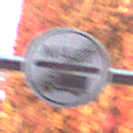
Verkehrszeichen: EndeMautpflicht
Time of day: MorningAfternoon
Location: Outdoor (Urban)
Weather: Clear
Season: NotSpecified
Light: Natural